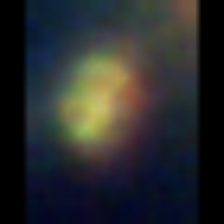
Taxon: Unknown_detritus
Group: Unknown